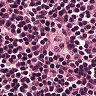
Metastatic tissue present: no